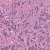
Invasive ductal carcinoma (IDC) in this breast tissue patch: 1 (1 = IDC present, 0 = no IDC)